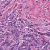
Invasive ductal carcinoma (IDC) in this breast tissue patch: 1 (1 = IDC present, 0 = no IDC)